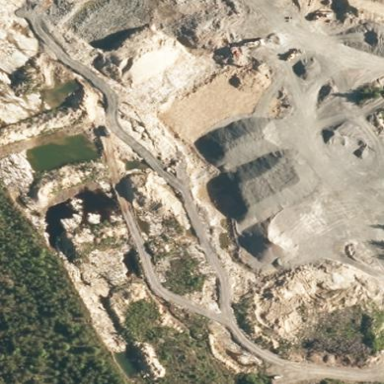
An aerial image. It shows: Quarry area.